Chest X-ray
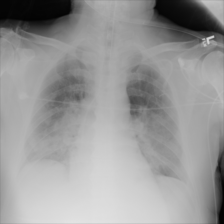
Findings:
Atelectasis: negative
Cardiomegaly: negative
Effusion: negative
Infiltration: negative
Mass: negative
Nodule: negative
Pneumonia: negative
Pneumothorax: negative
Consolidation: negative
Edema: negative
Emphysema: negative
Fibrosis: negative
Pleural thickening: negative
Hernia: negative